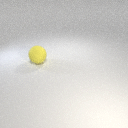
large yellow rubber sphere